Question: I get the above mentioned error when trying to add a breakpoint in a dll.
I have tried all off the options mentioned here: <URL>
Background:
1. I am using vs2013 community edition
2. The class in the dll is static
3. dll project is included in my solution I have tried to uncheck "enable just my code"
4. The module windows reports that the symbols has been loaded.
5. The dll's pdb file is located in the bin/debug folder where the exe is
6. I have also tried to check "enable native code debugging"
When I enable "native code debugging" the modules window shows its trying to load the dll twice, first time it succeeds and the second time it fails. I have attached a screen shot of this.

Is there anything I can try to fix this issue?
The following is a quick description of the projects in the solution.
1. CustomAppInitioator - standalone app
2. CustomCode - Test application for dll, I modify the program.cs to only start a form for each dll
3. CustomCodeDLL - DLL project contain separate classes, eachsuing the namespace customcode.something, each class has its own .cs file
4. CustomConnectorDLL - dll project for database
5. CustomEmailDLL - DLL project for emails
6. CustomIconsDLL - Empty dll project containing an public resource file for icons
Item 2 is the startup project, and I only include on the current test form item 3's class. So 1, 4-6 is not applicable here, I think....
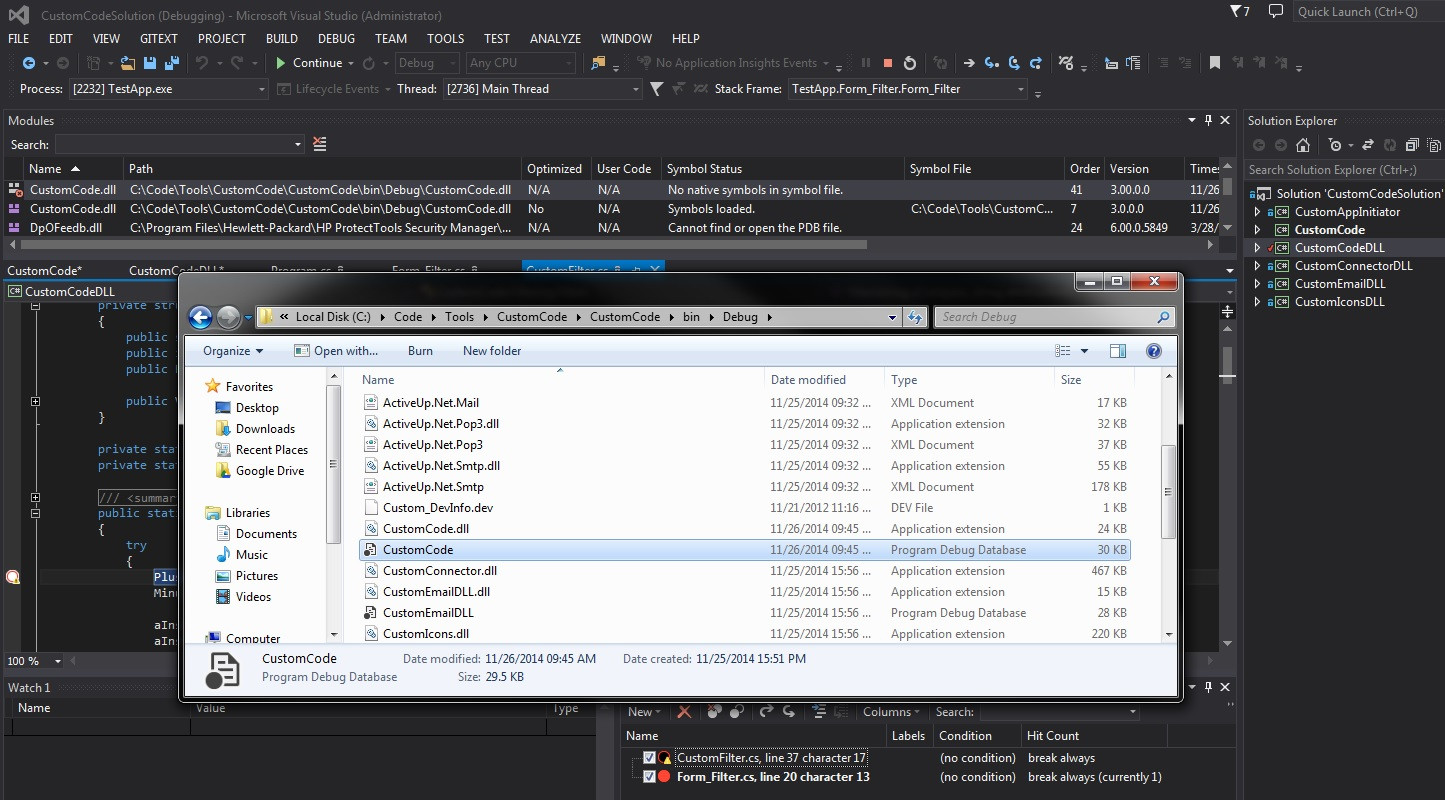
Answer: I found the problem. It was with the merging of dlls. Some of the class require their own dll's I merge all of this into one dll. If I remove this, I can debug in my dll.